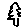
Label: tree